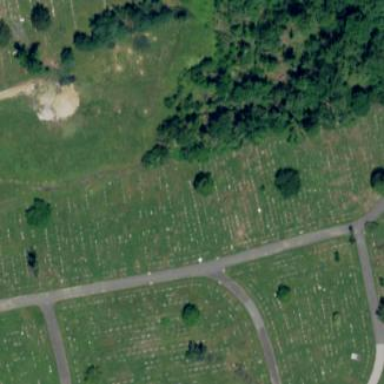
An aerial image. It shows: Sector within cemetery.